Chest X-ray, AP view. Patient: 23 years old, sex F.
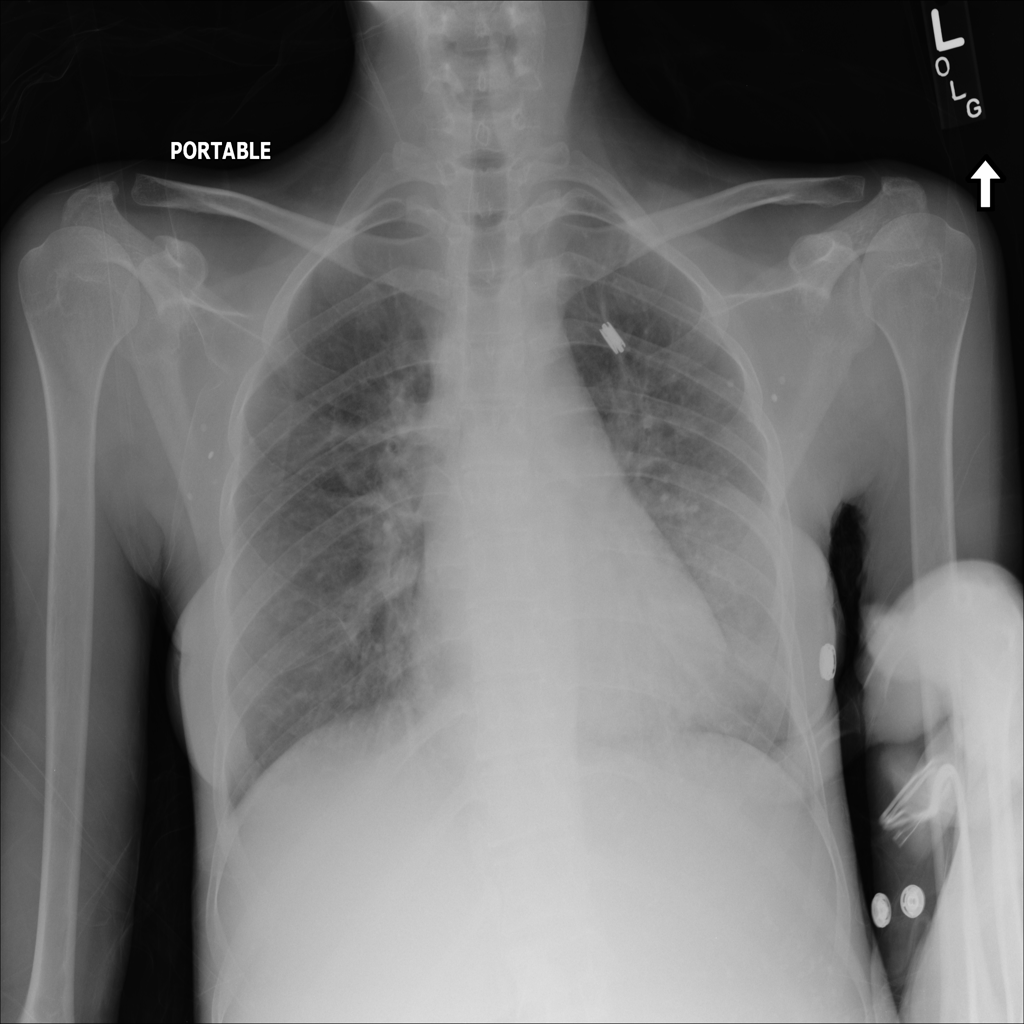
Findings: No Finding